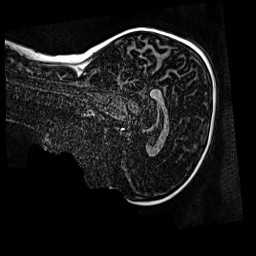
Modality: MP2RAGE
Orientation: sagittal
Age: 9
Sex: female
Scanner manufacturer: siemens
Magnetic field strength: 3 T
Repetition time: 4 s
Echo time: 0.00299 s